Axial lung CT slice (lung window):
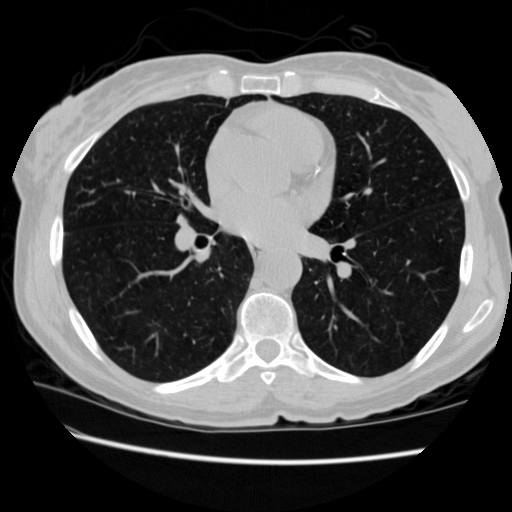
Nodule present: no